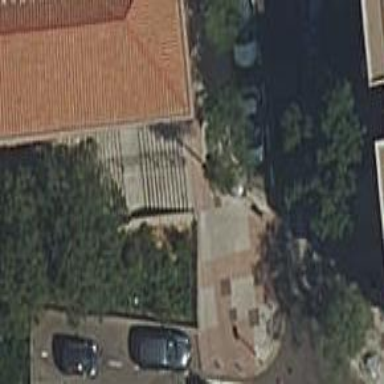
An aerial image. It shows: Steps made of paving stones.